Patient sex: M
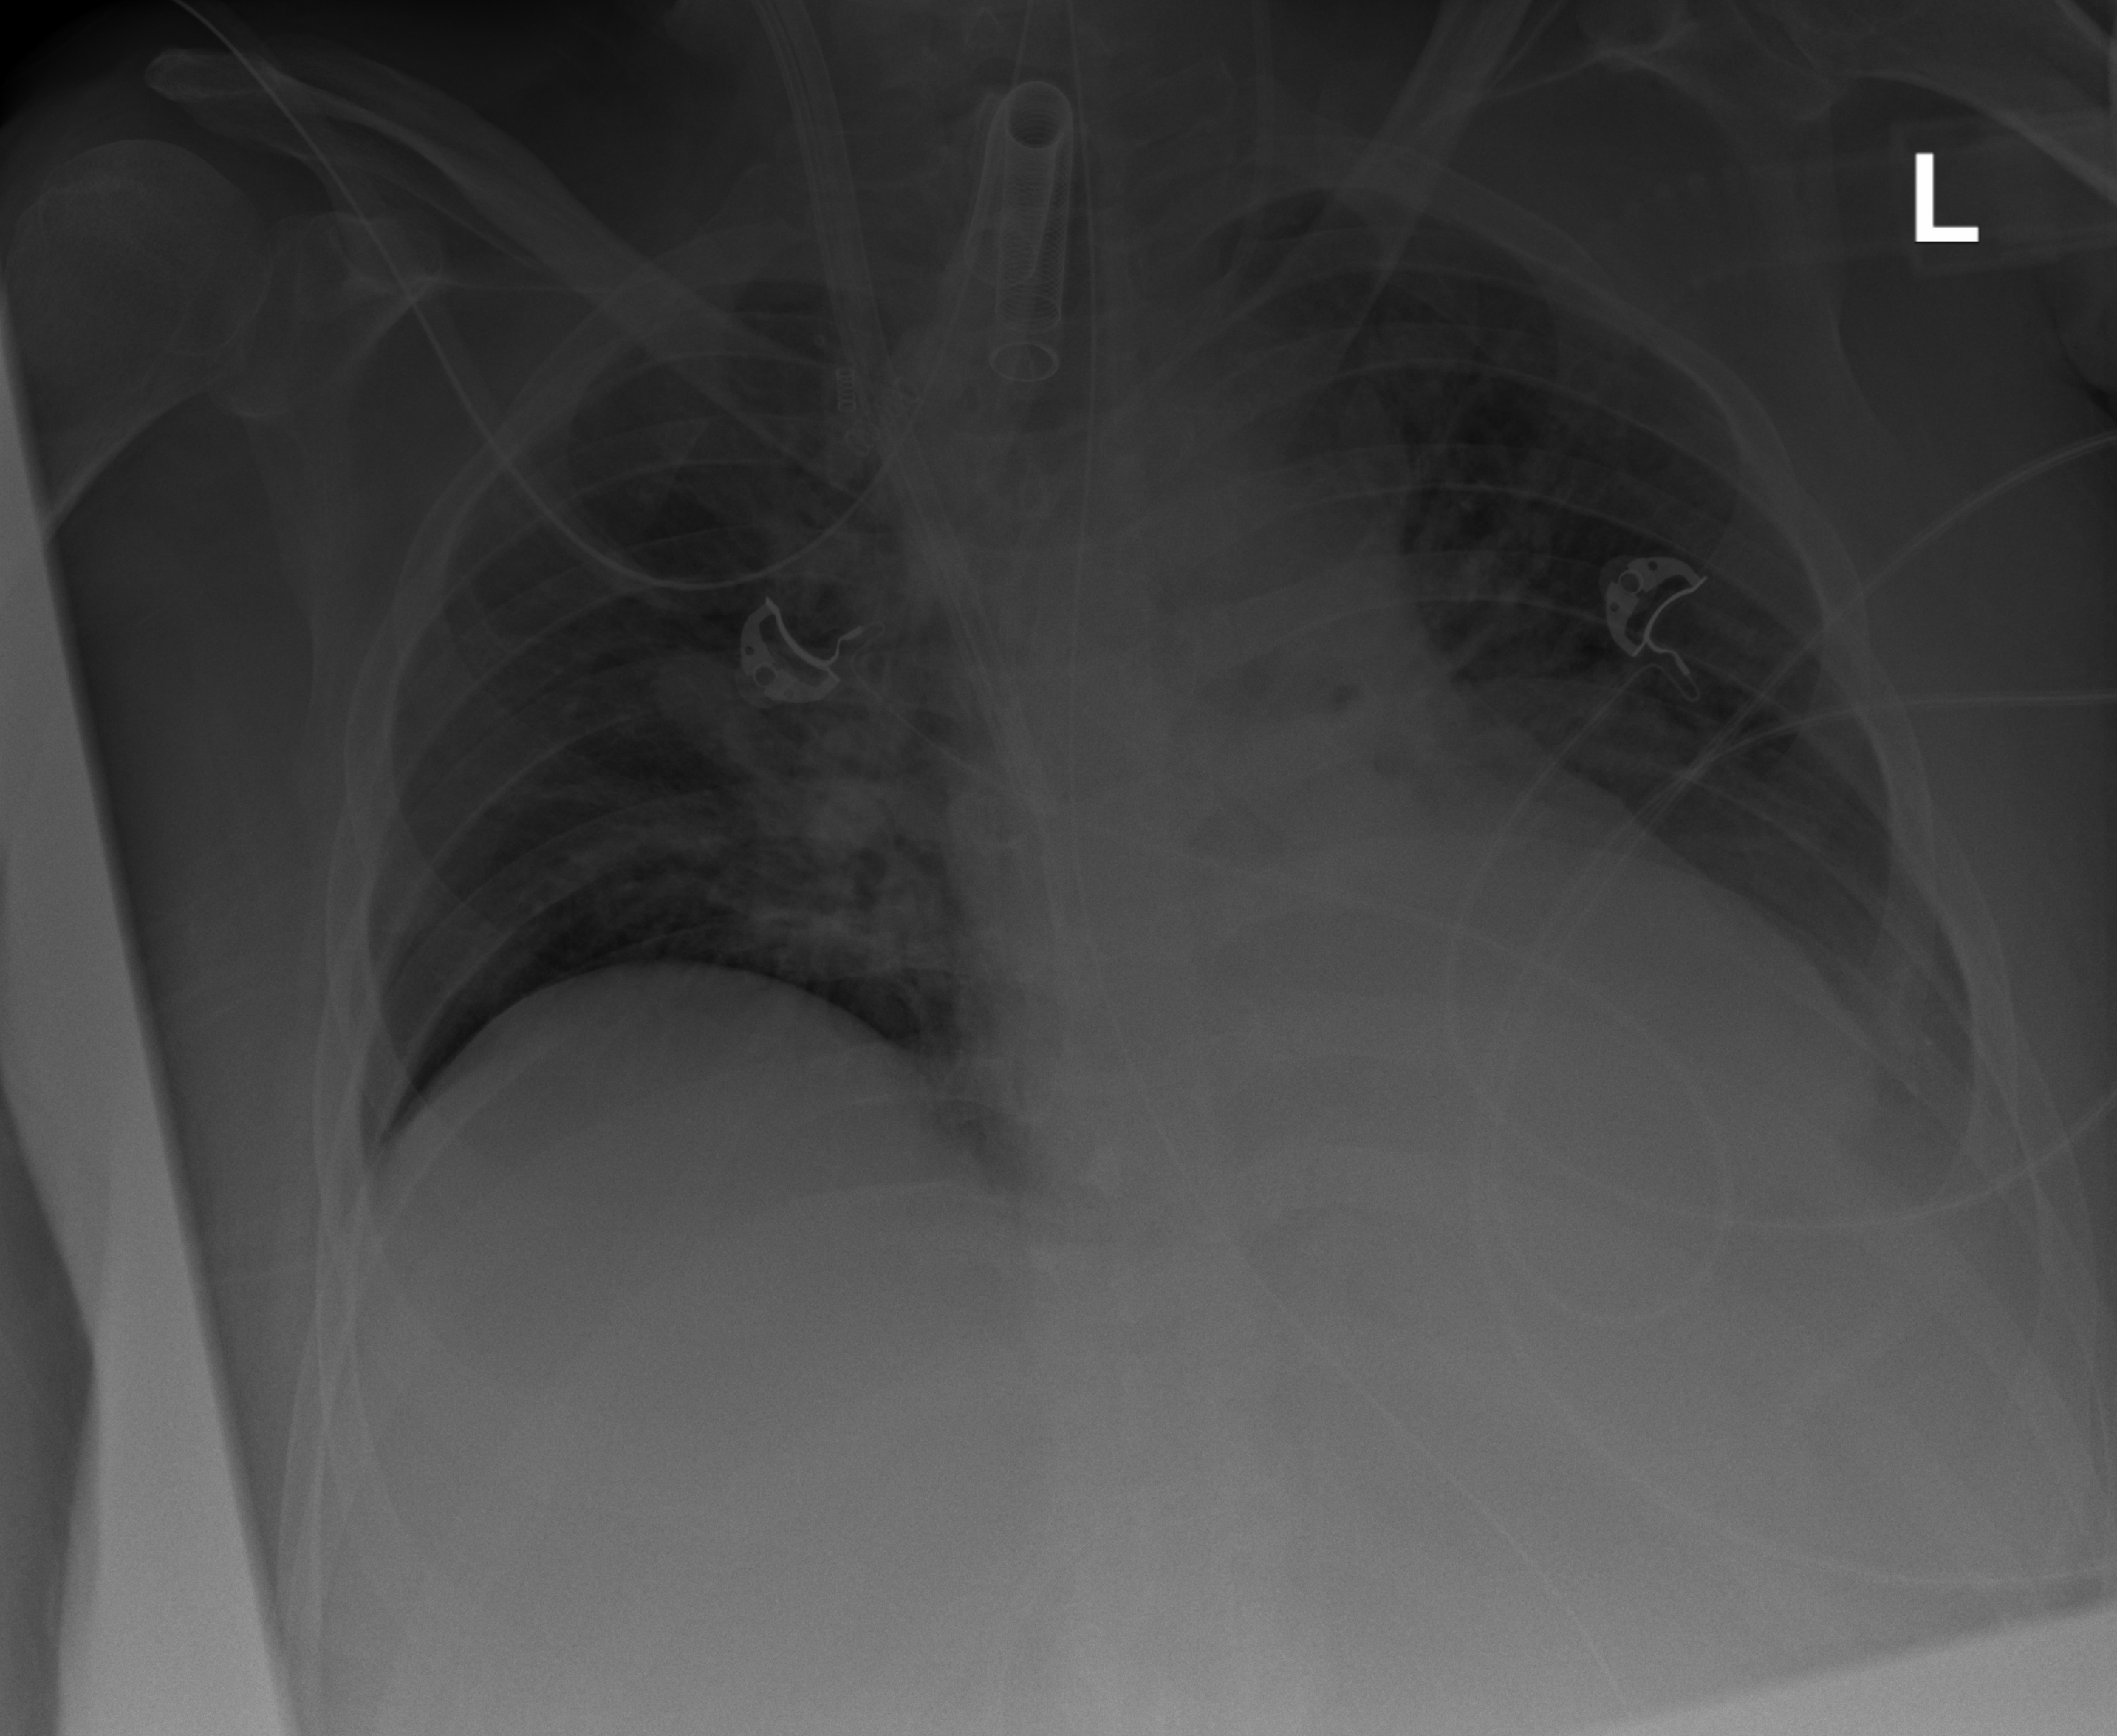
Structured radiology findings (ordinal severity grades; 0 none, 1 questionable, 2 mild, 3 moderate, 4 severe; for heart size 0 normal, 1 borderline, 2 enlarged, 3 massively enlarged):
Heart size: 1
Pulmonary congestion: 2
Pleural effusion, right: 0
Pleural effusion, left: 2
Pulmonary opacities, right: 2
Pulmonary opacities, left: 2
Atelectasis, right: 0
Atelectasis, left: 2